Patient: sex M, age 63
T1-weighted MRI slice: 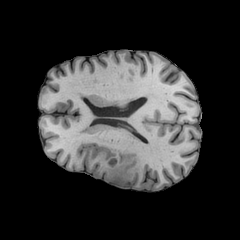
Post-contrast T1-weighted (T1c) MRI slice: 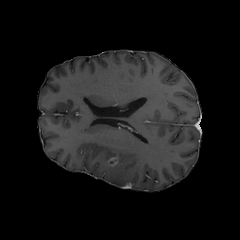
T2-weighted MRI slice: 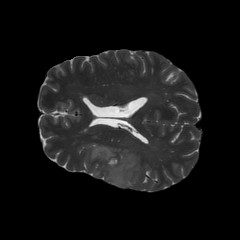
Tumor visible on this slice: yes
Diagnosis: Glioblastoma, IDH-wildtype
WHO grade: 4